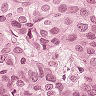
Metastatic tissue present: yes